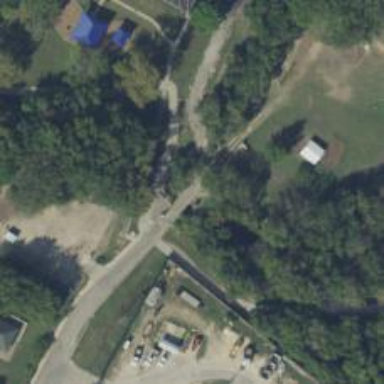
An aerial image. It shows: Track road with bridge.